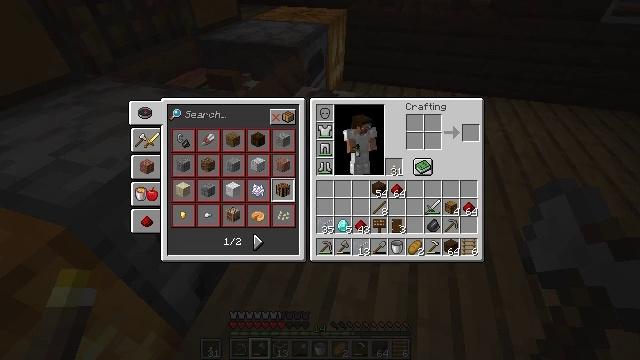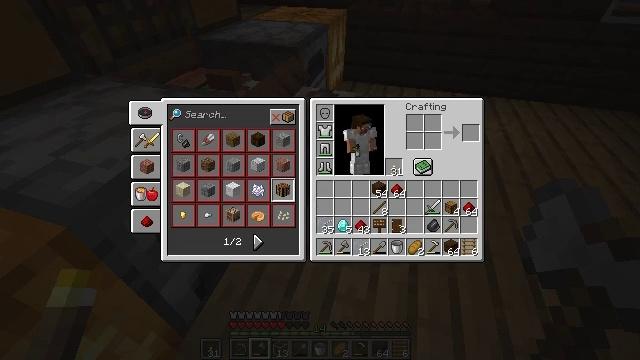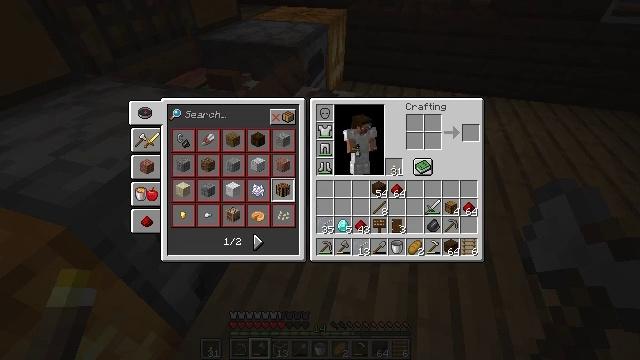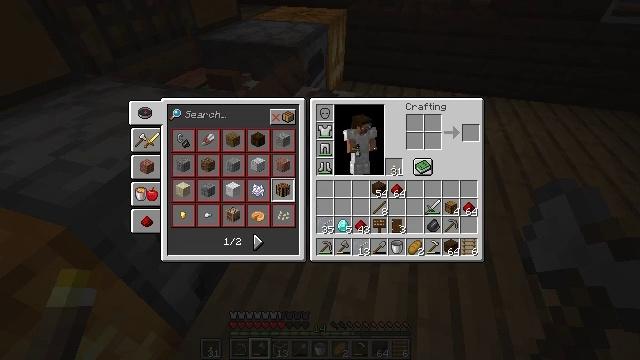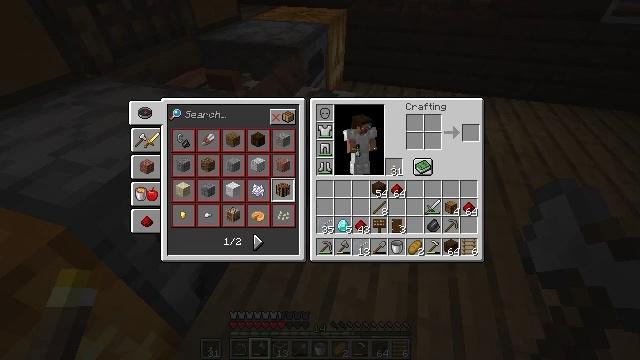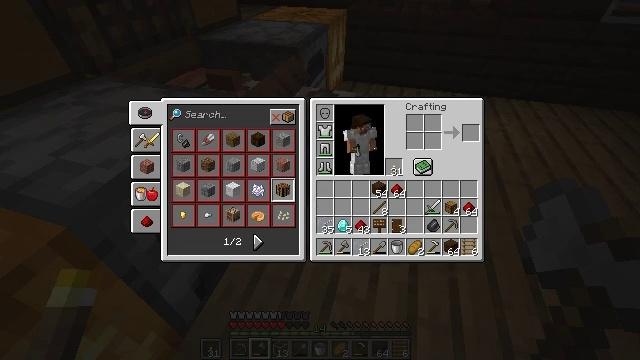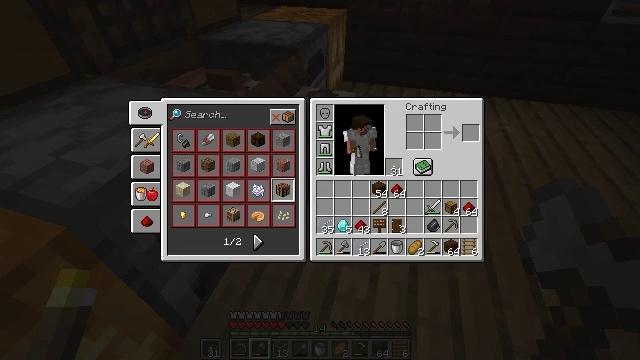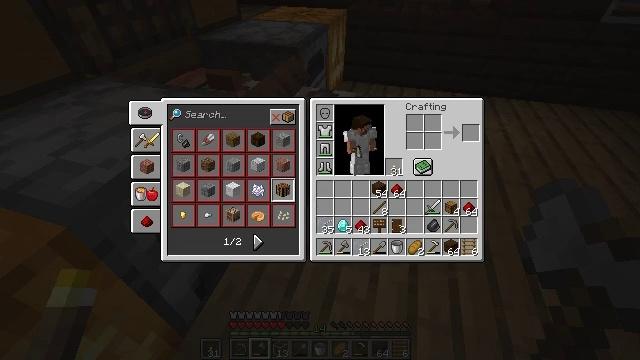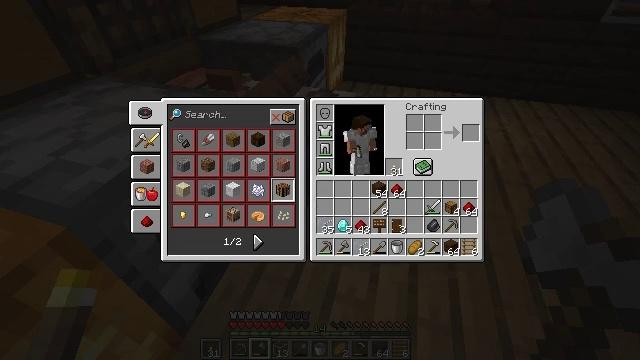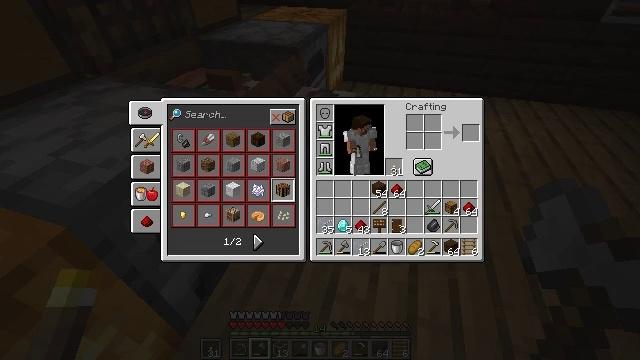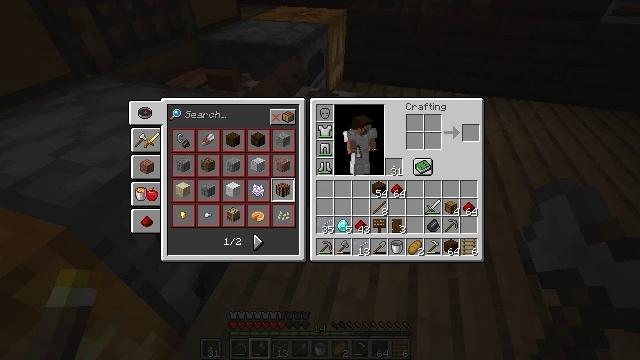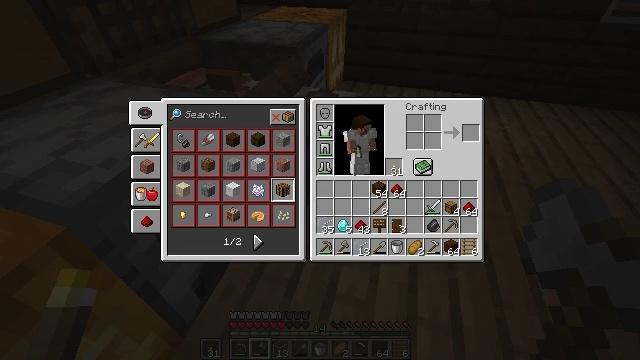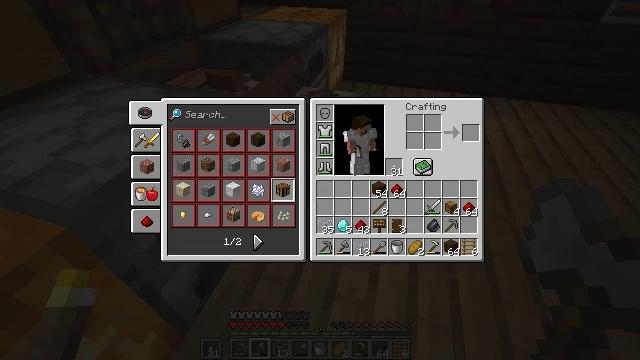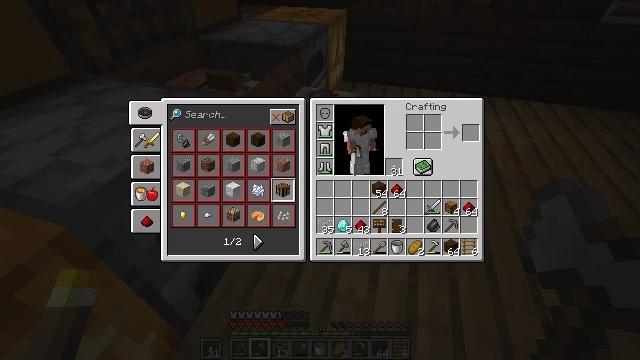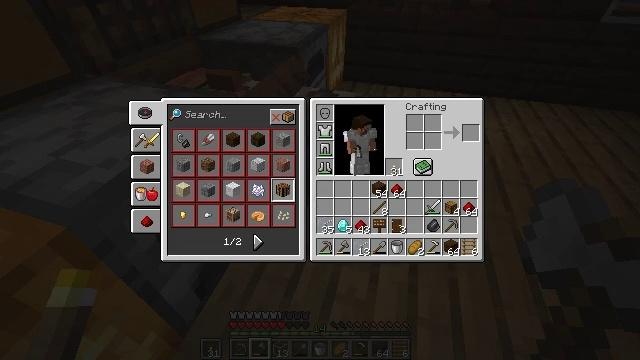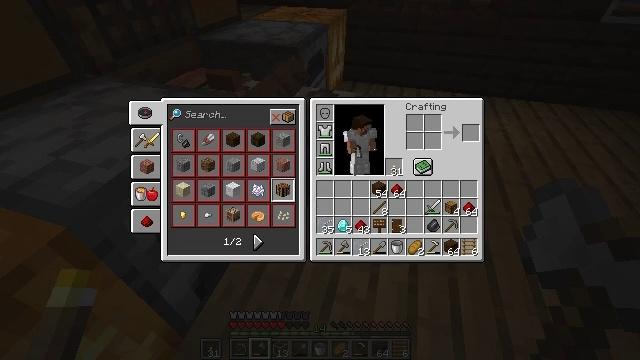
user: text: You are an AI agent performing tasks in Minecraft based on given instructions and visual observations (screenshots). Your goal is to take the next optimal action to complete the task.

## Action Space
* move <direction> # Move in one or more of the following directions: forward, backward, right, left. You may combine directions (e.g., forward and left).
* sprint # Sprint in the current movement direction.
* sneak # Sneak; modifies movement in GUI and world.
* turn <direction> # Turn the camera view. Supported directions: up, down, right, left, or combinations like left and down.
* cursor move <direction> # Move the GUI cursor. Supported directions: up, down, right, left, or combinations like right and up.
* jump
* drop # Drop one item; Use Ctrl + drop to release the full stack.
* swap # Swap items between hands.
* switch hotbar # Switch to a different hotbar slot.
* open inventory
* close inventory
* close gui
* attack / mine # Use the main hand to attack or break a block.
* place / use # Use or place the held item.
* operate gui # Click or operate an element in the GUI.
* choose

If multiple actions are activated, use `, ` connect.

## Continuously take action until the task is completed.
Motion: motion action
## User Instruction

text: Use the crafting table to get a cobblestone wall.
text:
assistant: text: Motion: no_op
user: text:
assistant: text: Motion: no_op
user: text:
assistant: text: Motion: no_op
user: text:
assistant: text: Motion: no_op
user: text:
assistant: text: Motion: cursor move right and down
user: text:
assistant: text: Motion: no_op
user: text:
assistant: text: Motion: no_op
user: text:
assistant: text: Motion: operate gui
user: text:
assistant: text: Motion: operate gui
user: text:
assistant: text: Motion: no_op
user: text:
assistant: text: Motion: no_op
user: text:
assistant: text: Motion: no_op
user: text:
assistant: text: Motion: no_op
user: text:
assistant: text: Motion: no_op
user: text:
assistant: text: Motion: no_op
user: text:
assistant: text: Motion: no_op
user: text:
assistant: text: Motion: cursor move left
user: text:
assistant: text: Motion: cursor move left and down
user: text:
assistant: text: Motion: no_op
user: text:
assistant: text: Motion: no_op
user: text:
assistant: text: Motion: no_op
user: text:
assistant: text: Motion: no_op
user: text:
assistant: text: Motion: no_op
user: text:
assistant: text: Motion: no_op
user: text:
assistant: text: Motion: no_op
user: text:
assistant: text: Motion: no_op
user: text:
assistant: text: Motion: no_op
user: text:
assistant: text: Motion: no_op
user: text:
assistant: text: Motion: no_op
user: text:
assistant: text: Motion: no_op